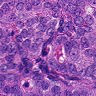
Metastatic tissue present: yes